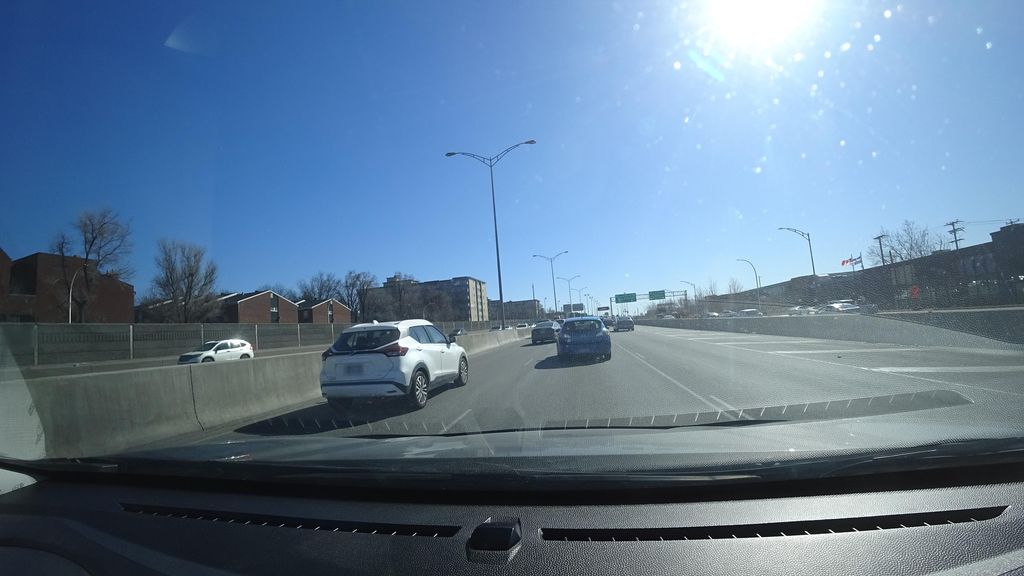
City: montreal